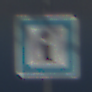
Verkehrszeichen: Informationsstelle
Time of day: MorningAfternoon
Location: Outdoor (Nature)
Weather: PartlyCloudy
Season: NotSpecified
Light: Natural